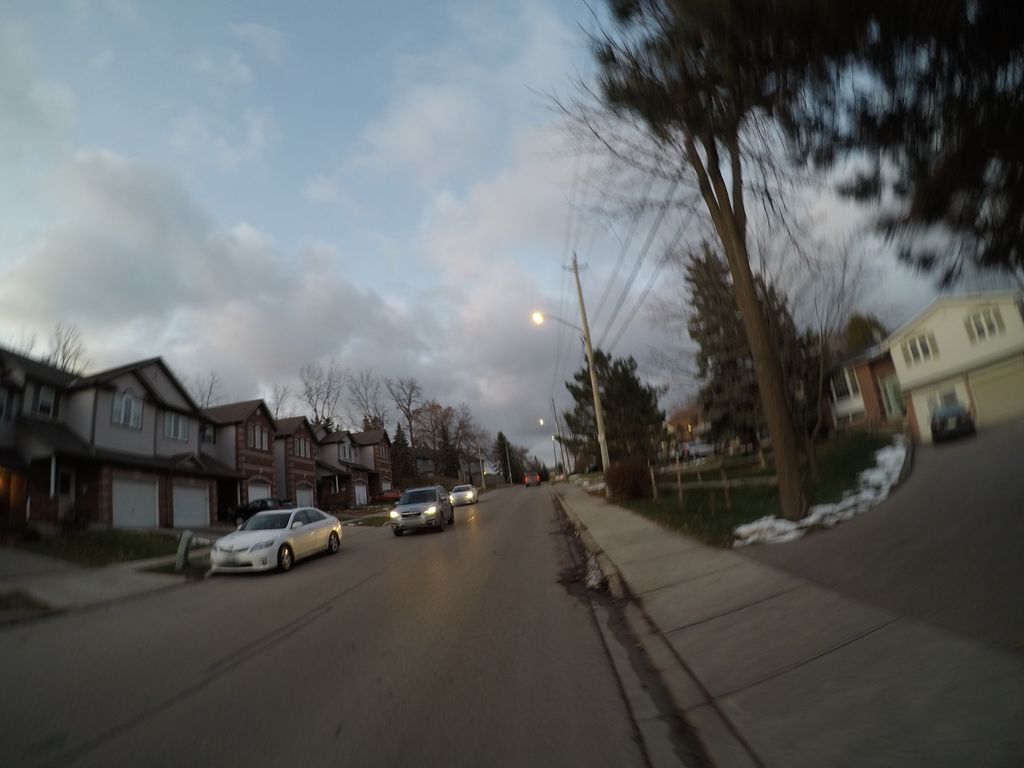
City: kitchener-waterloo